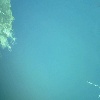
Label: water